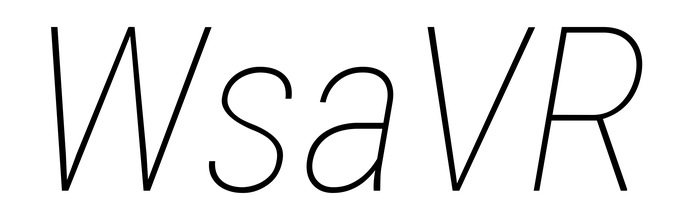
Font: Roboto-Italic_Condensed_Thin_Italic